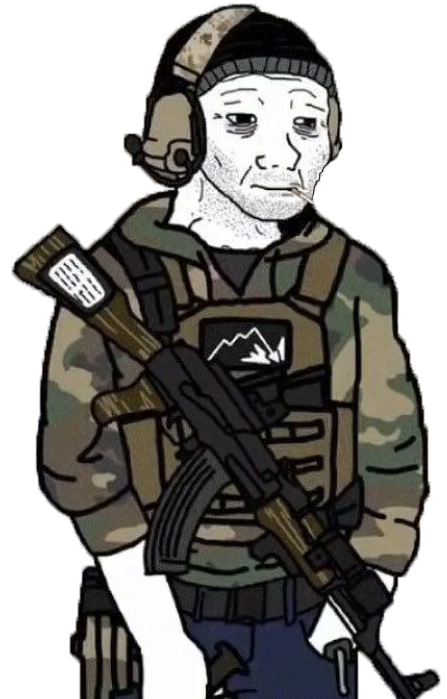
Label: 5_Doomer